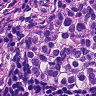
Metastatic tissue present: yes